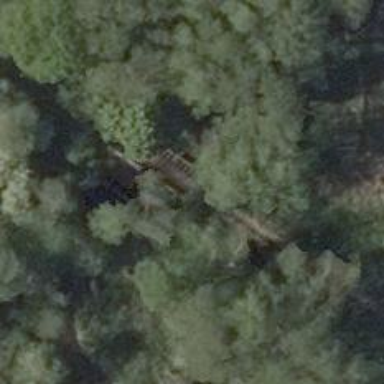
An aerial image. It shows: Disused railway bridge.